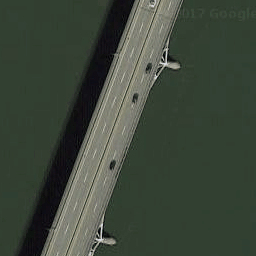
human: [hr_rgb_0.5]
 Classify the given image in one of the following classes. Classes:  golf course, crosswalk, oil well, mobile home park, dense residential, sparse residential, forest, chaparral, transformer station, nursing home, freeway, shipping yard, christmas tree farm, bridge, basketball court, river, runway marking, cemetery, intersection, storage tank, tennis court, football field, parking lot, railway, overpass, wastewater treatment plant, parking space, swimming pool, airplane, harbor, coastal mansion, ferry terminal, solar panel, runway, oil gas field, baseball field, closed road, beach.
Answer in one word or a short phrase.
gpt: bridge